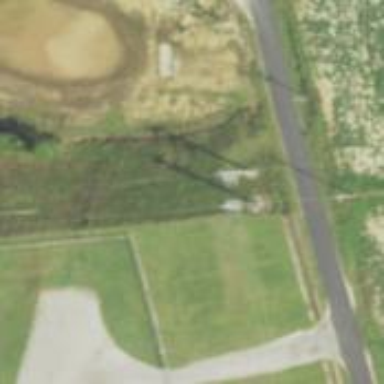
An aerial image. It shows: Power pole.